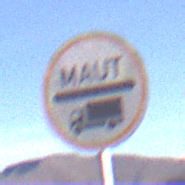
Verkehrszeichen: Mautpflicht
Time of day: Midday
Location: Outdoor (Nature)
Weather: Clear
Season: NotSpecified
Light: Natural